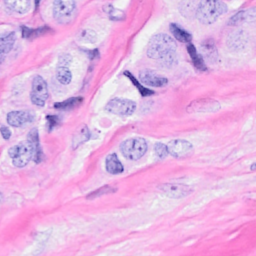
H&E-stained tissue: Breast